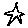
Label: star